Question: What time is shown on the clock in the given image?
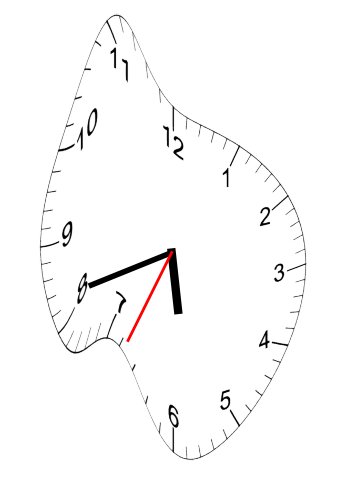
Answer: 05:41:34